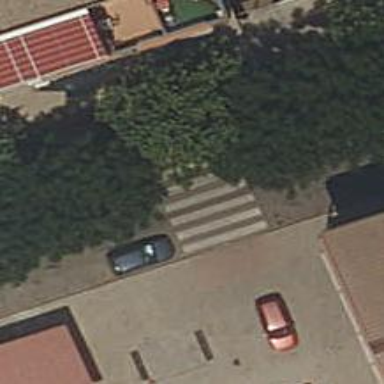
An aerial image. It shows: Zebra crossing on the road.